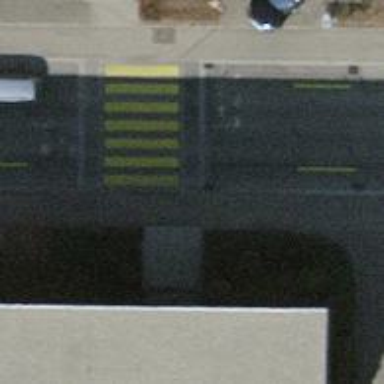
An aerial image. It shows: Uncontrolled crossing with hump for traffic calming.